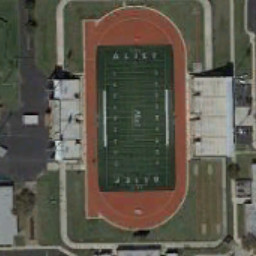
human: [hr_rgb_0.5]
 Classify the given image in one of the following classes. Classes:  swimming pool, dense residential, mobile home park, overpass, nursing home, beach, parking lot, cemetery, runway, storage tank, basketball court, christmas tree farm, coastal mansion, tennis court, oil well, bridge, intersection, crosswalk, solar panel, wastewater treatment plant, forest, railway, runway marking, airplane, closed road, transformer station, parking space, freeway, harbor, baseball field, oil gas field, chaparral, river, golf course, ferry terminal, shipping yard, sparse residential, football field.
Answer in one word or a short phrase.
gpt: football field